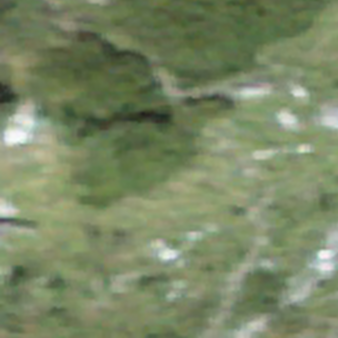
Label: other